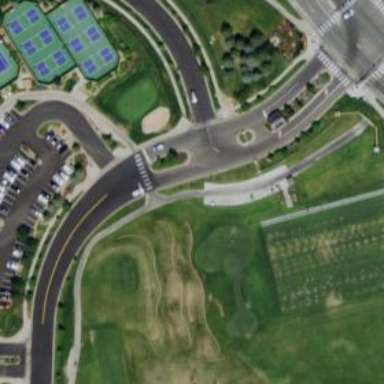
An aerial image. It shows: Path designated for golf carts.